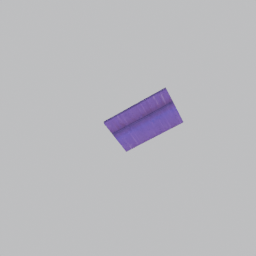
Label: decoration